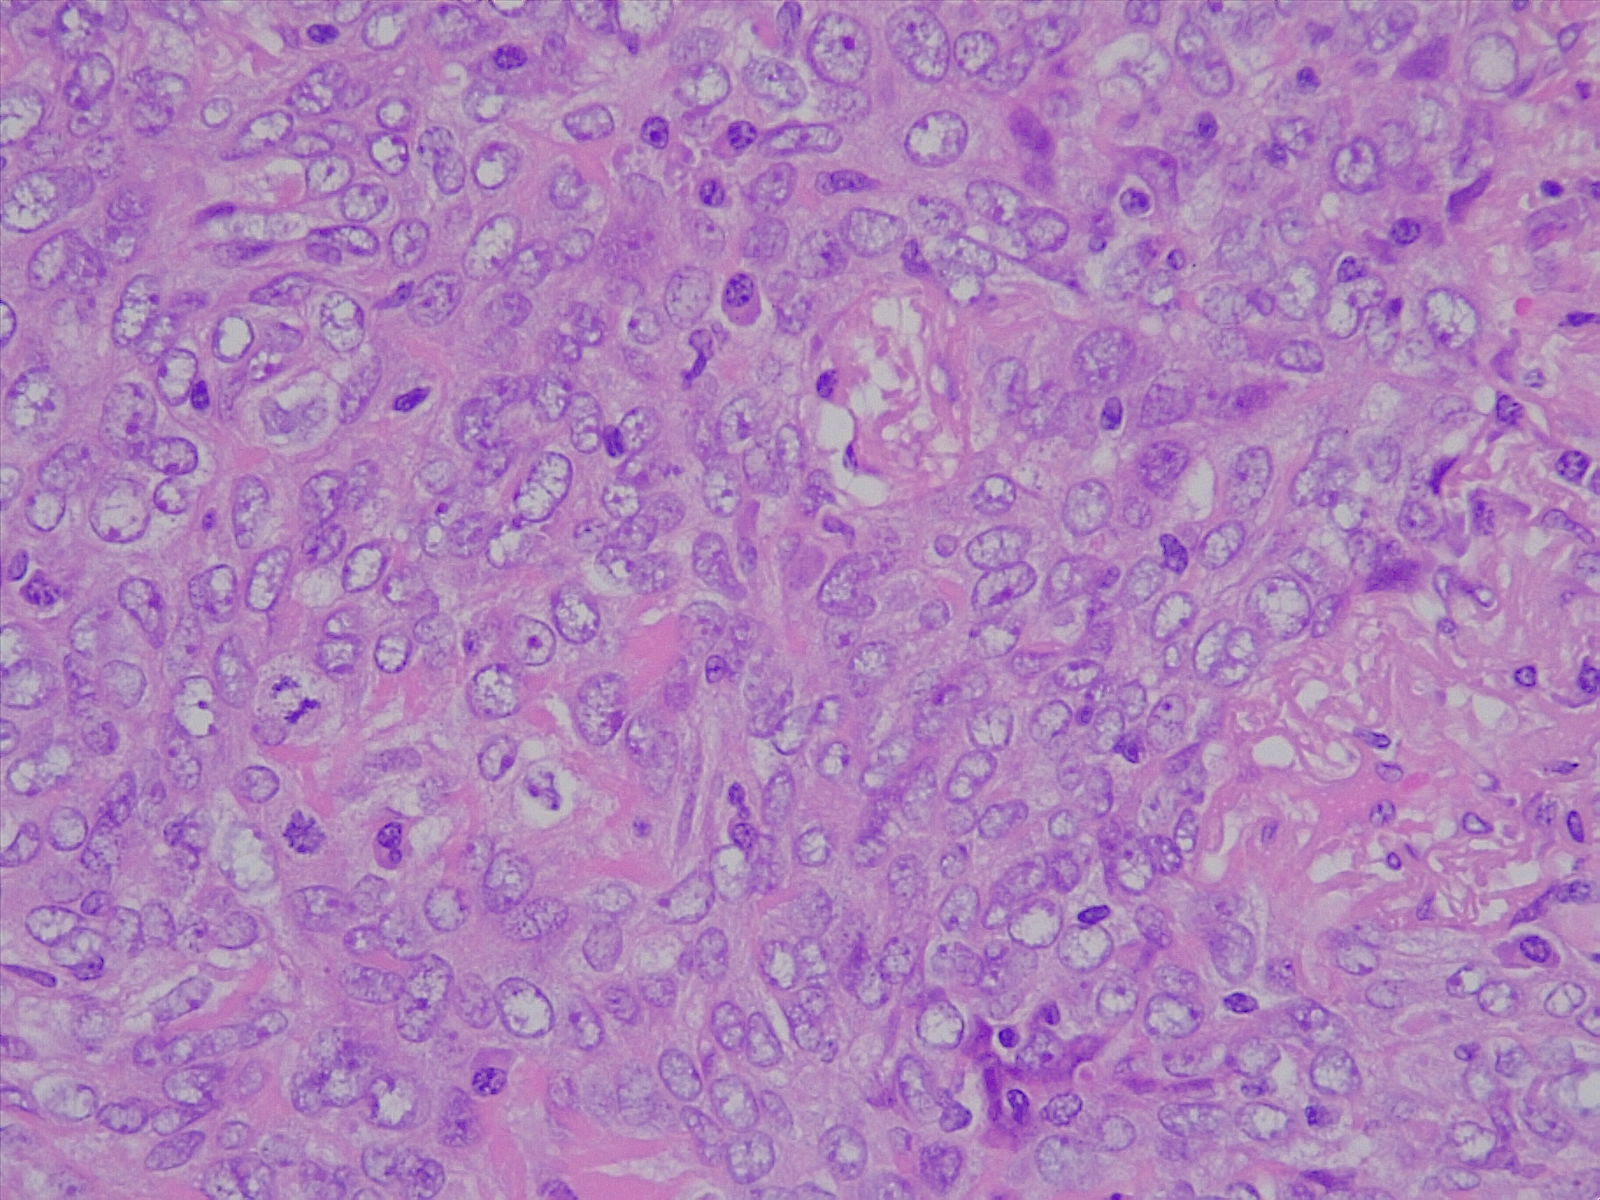
Label: lung squamous cell carcinoma, poorly differentiated